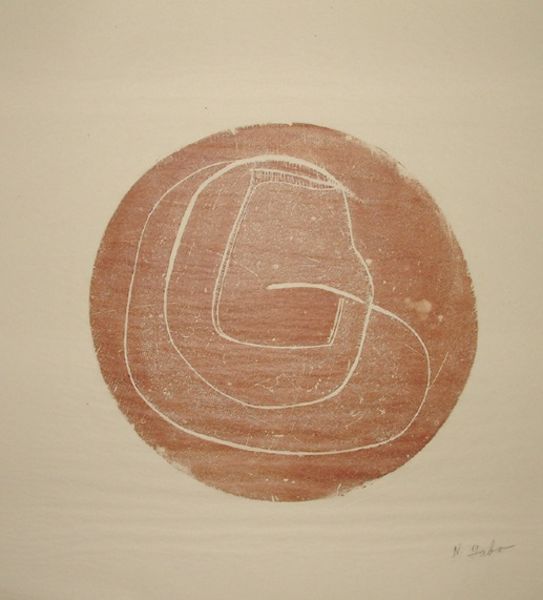
Titel: Opus 11, Opus 11
Künstler: Naum Gabo
Standort: Amherst (Massachusetts, USA)
Institution: Mead Art Museum, Amherst College
Schlagwörter: beige, red, white, modern, painting, pink, brown, sun, drawing, paper, etching, line, sketch, abstract, signature, pastel, geometric, moon, circle, lines, paint, stamp, round, geometry, blotches, scribble, painted, organic, earth, braun, kreis, g, scratch, squiggle, thumbnail, salmon, scratched, uneven, kratzen, ringe, stempel